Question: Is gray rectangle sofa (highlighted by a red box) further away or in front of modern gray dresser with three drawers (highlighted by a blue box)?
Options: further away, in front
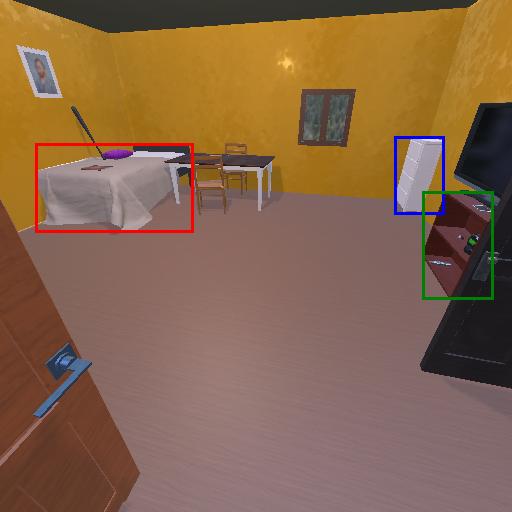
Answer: further away